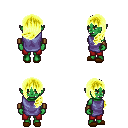
a pixel art fantasy rpg character, female body template, orc, green skin, chain tabard jacket, red pants, gold left-swept hairstyle, leather bracers, brown slippers, four views (front, back, left, right), 2x2 character sprite sheet, small pixel art, hard edges, no anti-aliasing